Interaction volume radius: 10 \u00c5
Interaction volume height: 15 \u00c5
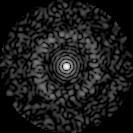
Disorder parameter: 0.8008